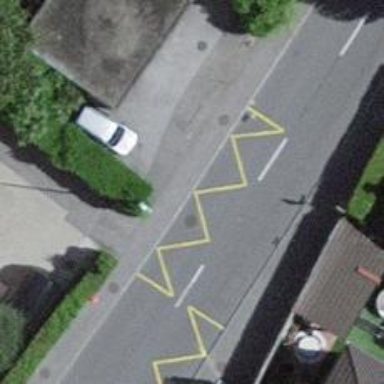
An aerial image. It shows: Bus stop with platform for public transport.